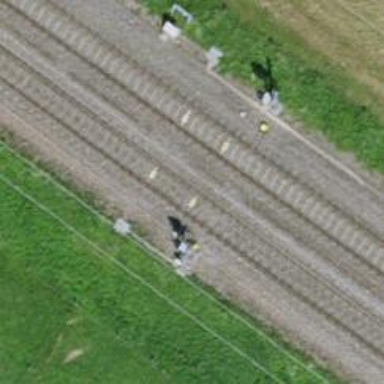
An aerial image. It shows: Railway signal.